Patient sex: F
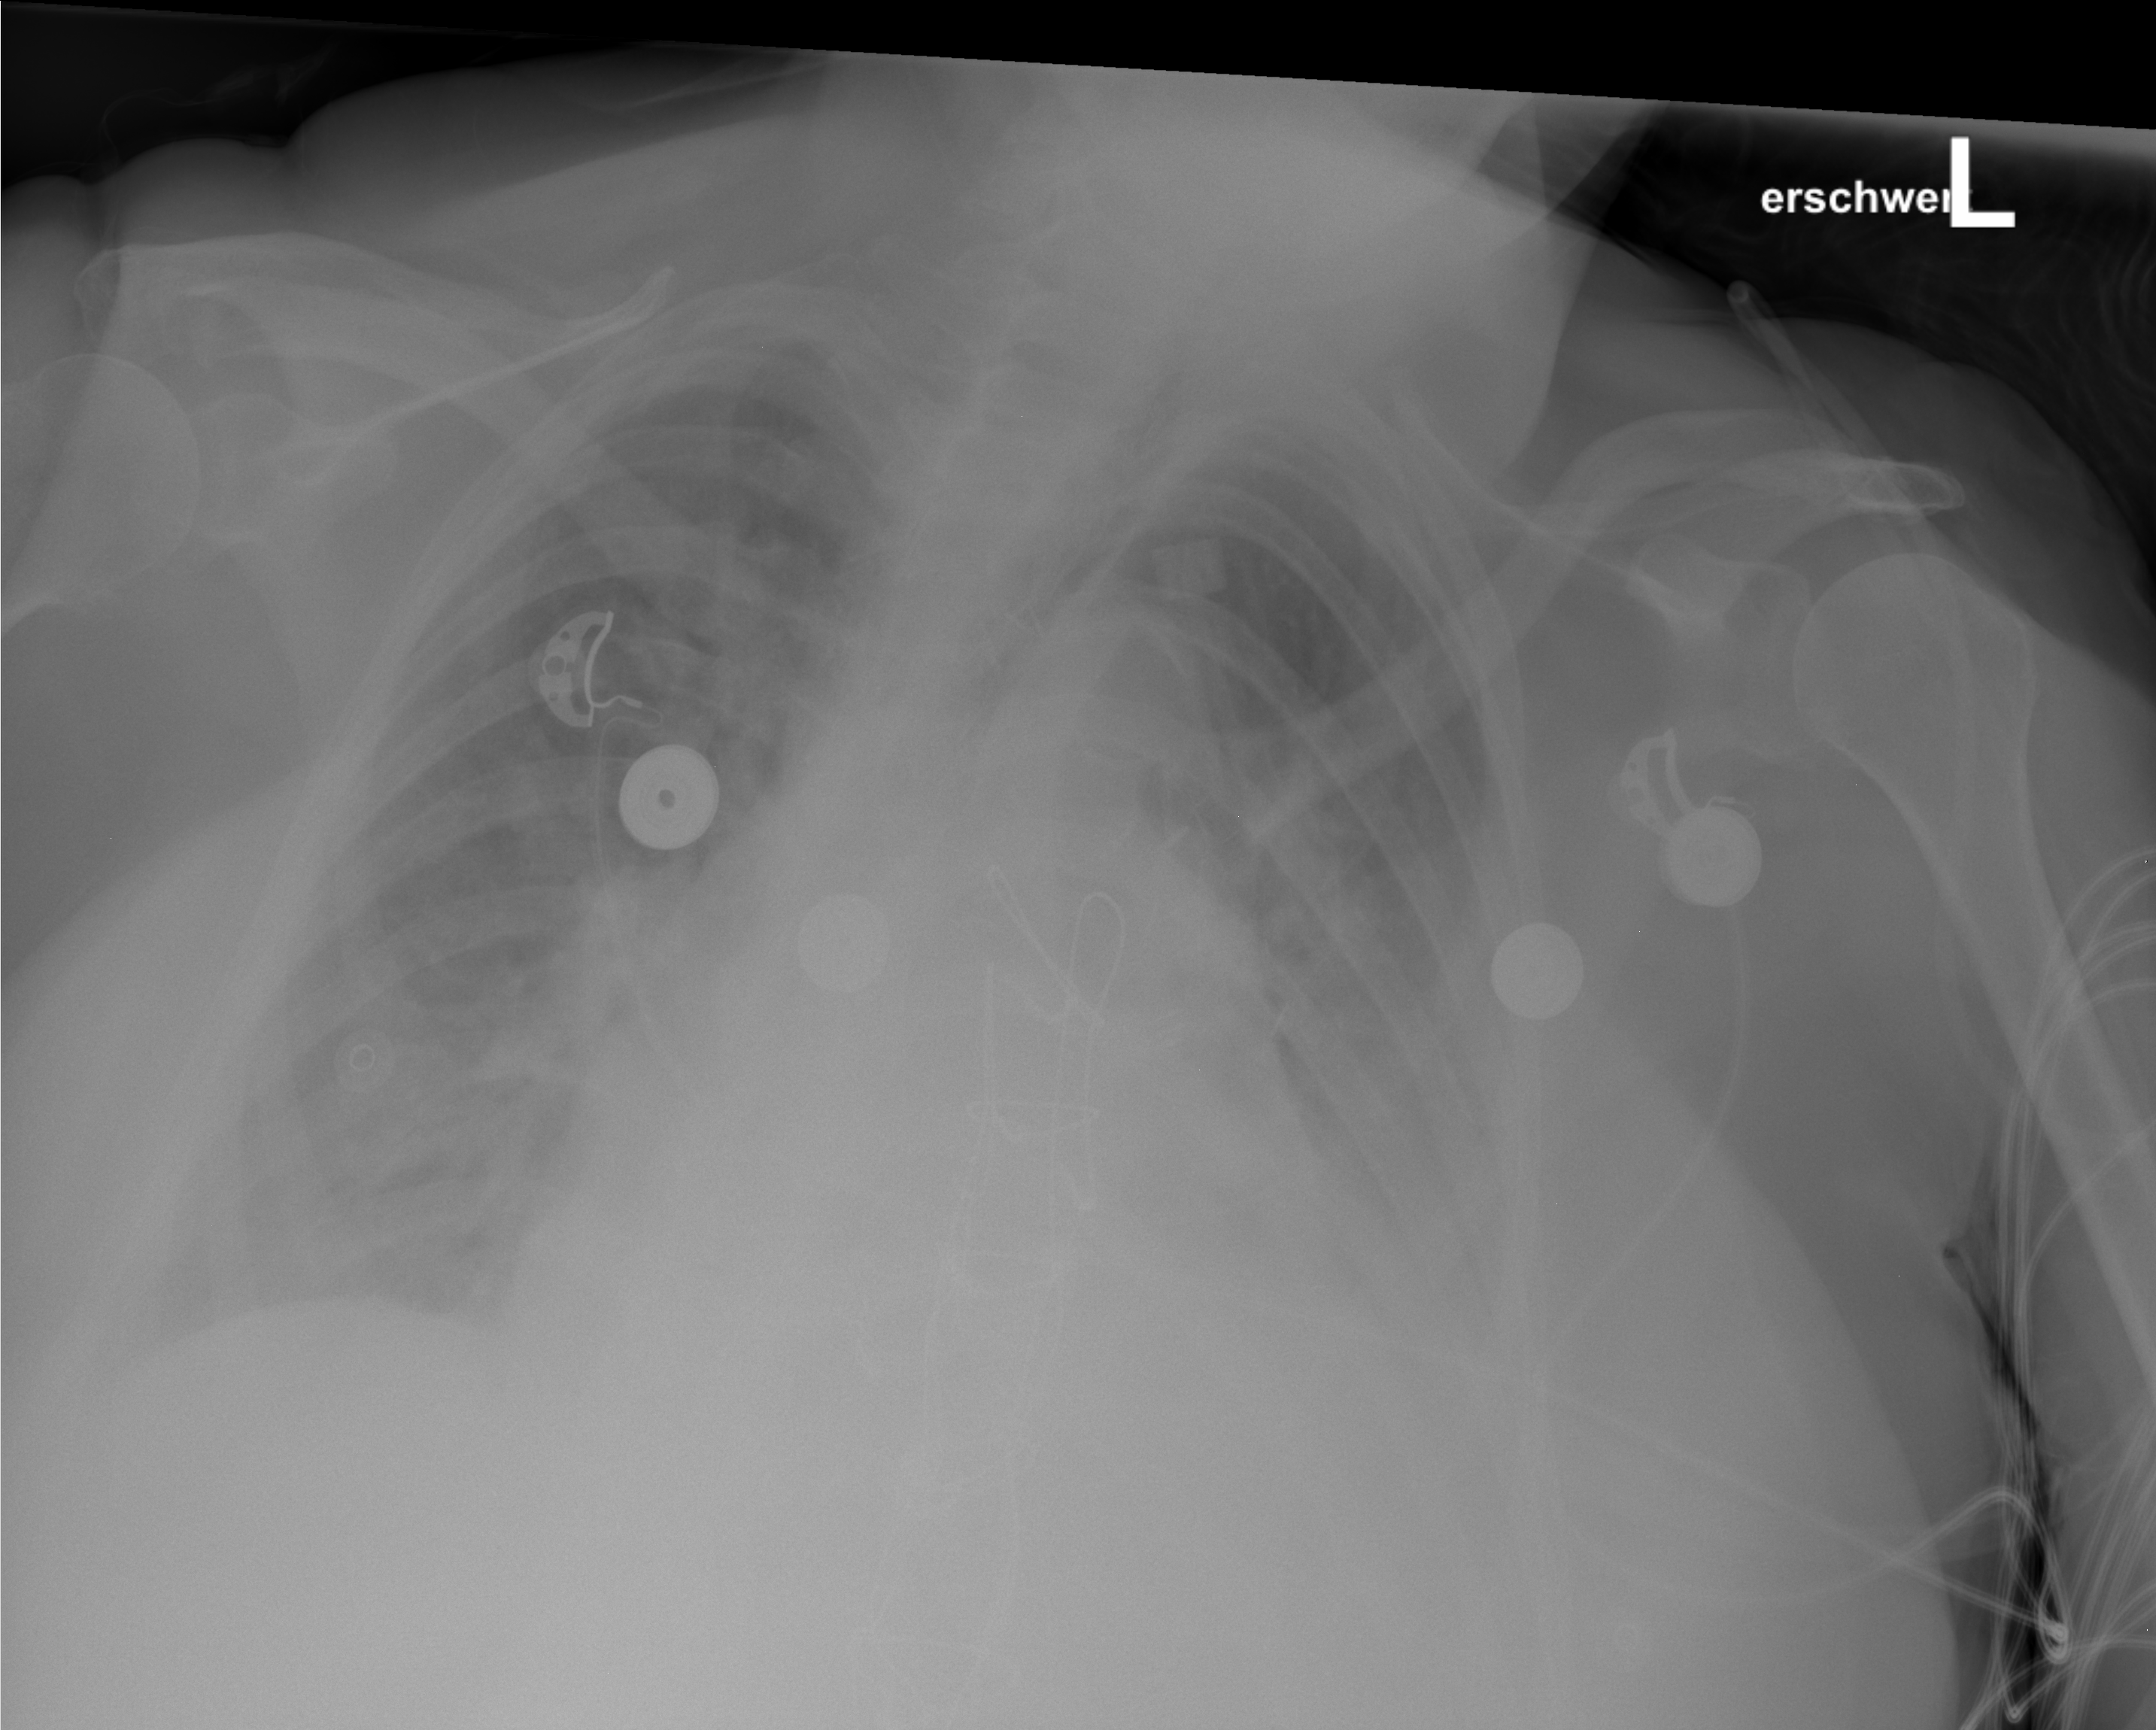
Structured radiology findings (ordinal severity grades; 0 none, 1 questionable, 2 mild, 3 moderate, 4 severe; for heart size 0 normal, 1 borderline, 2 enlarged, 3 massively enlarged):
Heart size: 2
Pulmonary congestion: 2
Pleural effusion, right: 2
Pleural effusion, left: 2
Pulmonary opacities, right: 0
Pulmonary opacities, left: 2
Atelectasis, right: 2
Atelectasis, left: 2